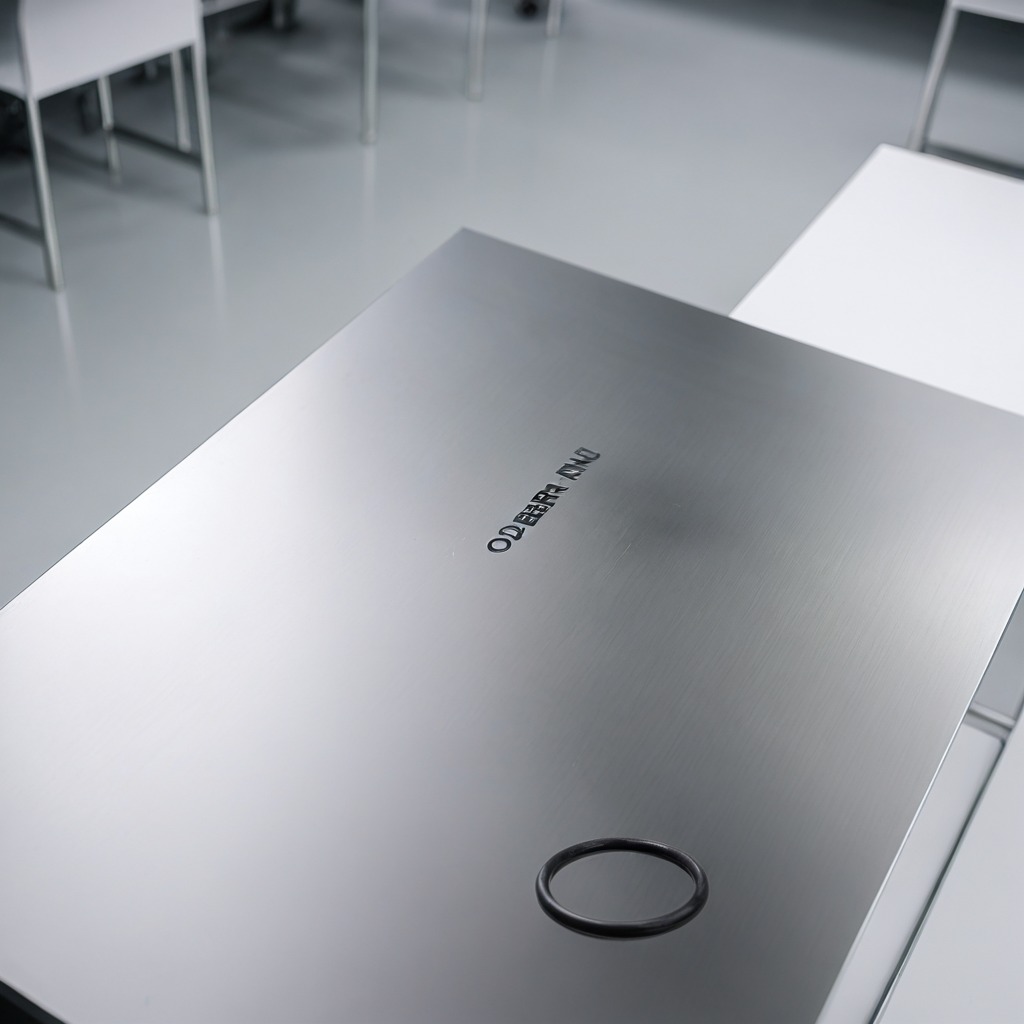
A rubber O-ring is lying on a stainless steel table in a high-end prototyping lab.